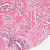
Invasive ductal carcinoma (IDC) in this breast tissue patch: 1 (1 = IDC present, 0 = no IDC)